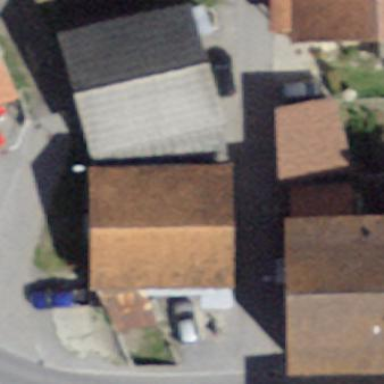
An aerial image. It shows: Simple and straightforward house.